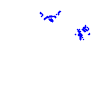
Particle: pion